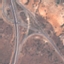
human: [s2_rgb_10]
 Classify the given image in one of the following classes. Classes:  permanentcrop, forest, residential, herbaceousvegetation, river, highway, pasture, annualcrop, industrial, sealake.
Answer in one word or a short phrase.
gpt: Highway